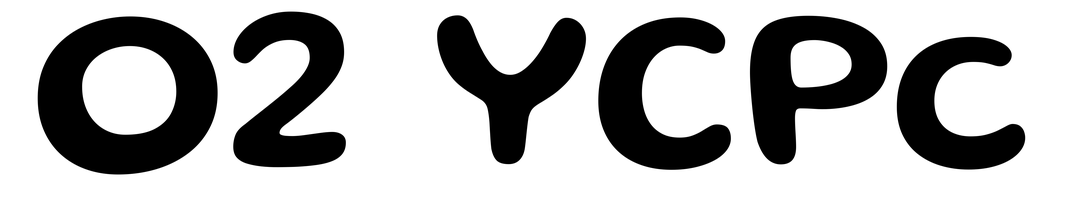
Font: Gluten_Medium